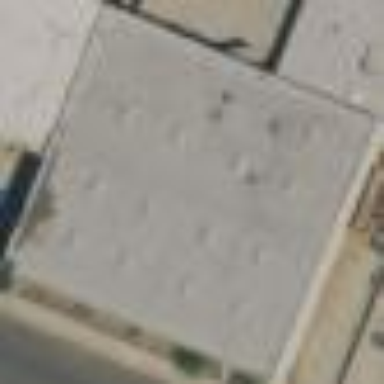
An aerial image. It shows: Industrial building.